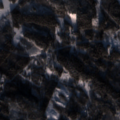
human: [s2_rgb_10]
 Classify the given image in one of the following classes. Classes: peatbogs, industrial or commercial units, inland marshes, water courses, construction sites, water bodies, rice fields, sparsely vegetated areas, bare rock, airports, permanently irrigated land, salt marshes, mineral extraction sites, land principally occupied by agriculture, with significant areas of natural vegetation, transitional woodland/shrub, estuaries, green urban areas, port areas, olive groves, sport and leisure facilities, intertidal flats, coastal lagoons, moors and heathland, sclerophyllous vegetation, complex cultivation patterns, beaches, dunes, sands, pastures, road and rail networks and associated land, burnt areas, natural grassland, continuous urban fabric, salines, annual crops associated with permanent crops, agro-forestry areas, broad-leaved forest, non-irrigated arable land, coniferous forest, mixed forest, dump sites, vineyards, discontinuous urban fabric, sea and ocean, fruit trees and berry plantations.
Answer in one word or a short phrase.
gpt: mixed forest, transitional woodland/shrub